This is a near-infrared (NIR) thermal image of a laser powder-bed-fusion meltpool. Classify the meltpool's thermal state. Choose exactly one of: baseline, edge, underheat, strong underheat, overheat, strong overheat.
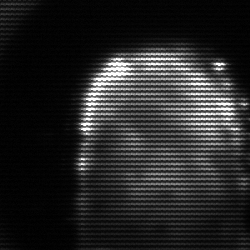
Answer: baseline